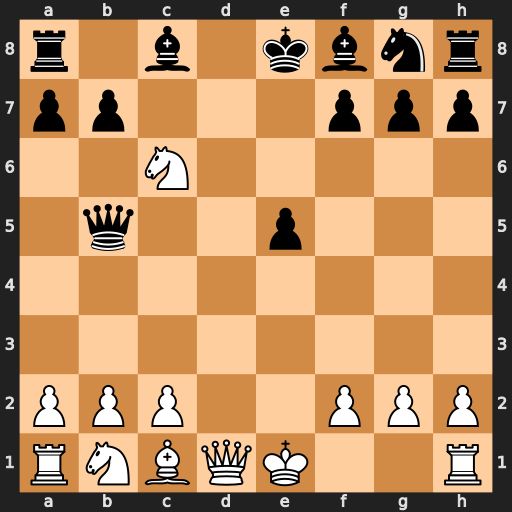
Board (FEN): r1b1kbnr/pp3ppp/2N5/1q2p3/8/8/PPP2PPP/RNBQK2R
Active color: w
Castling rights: KQkq
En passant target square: -
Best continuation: Qd8#